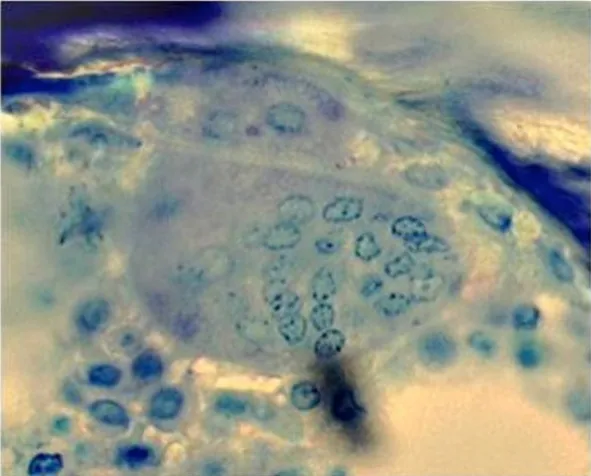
Giant OC in patient 1 from TRACP staining (400X magnification). Note the absence of bone resorption, multinucleated and detached OC from bone surface.
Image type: pathology (acid_fast)